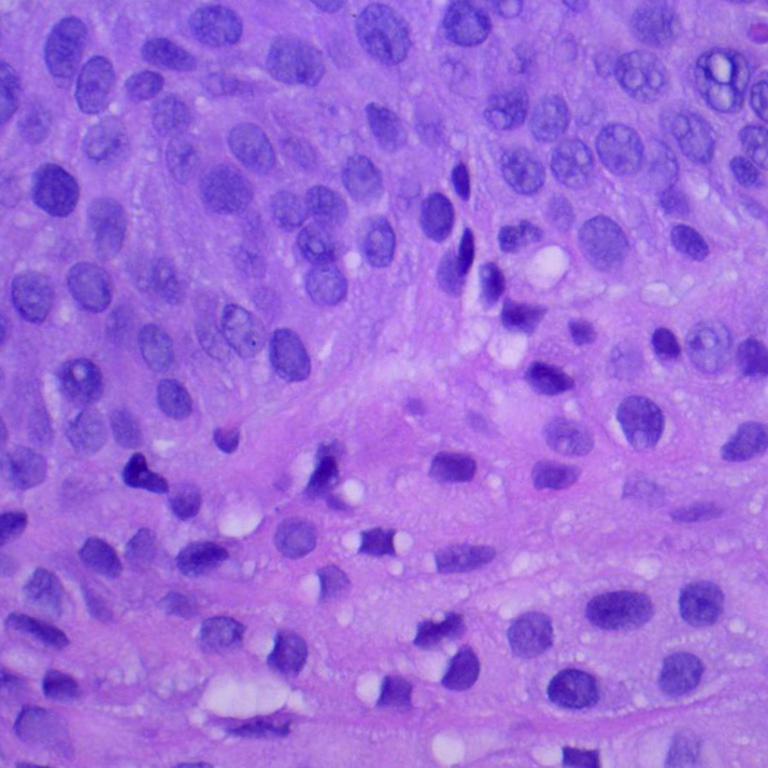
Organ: lung
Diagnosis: squamous carcinomas